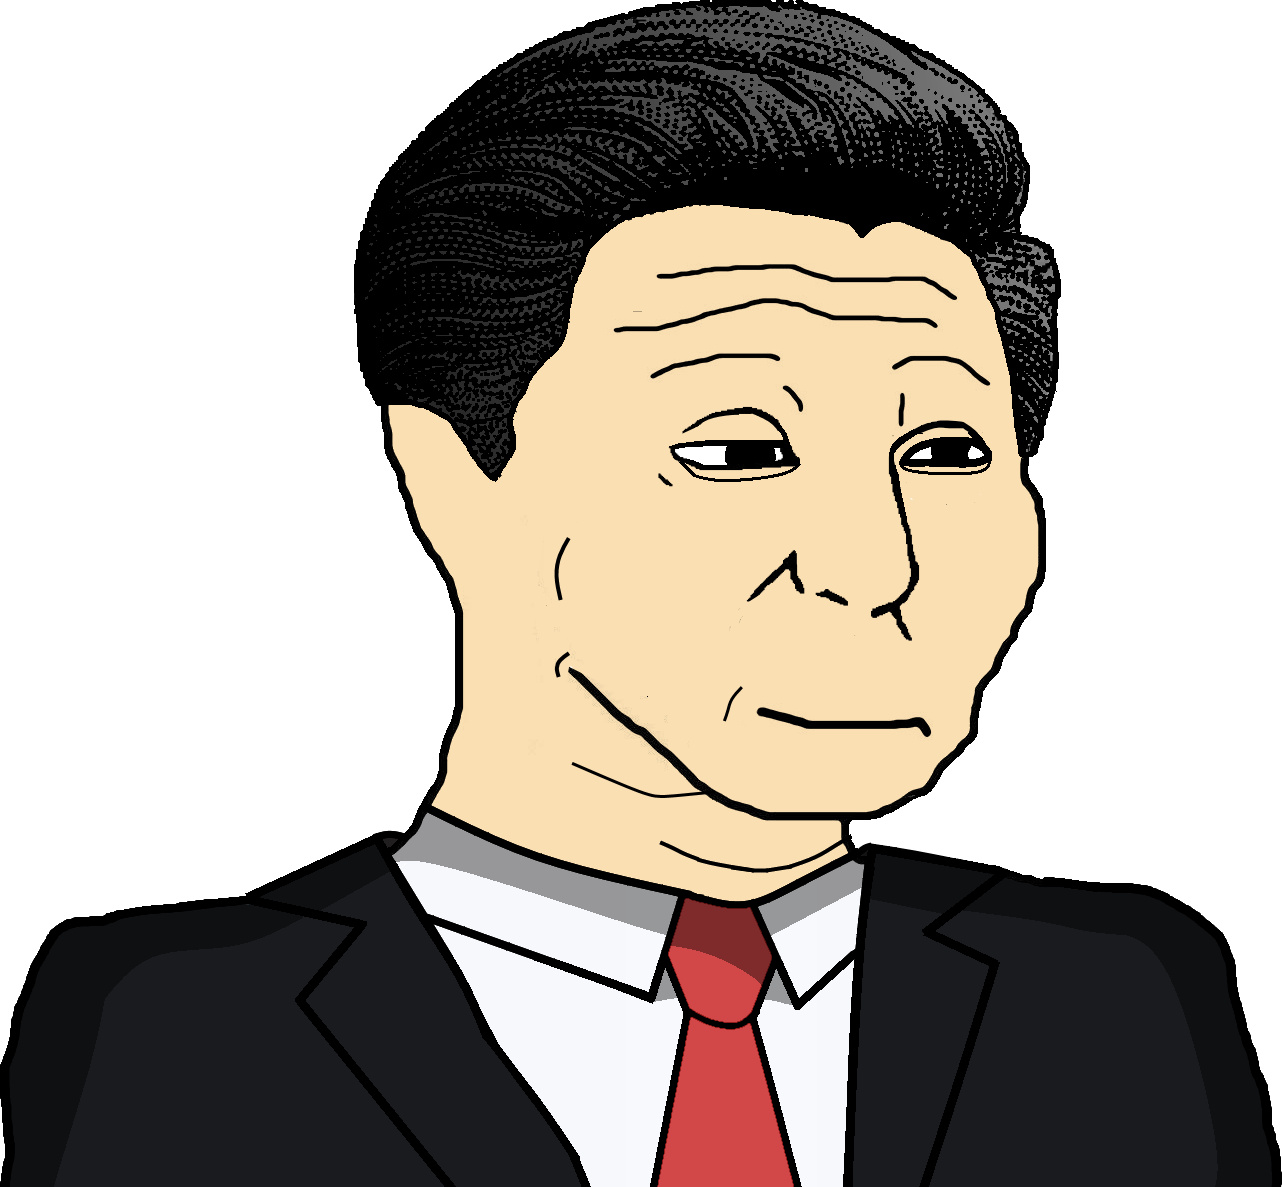
Label: 5_Groomer